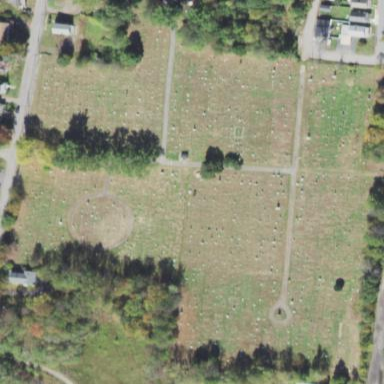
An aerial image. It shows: Graveyard used as cemetery.